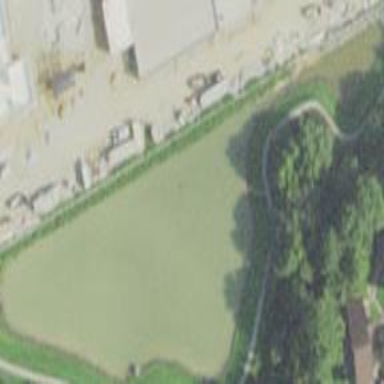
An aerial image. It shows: Pond with natural water.